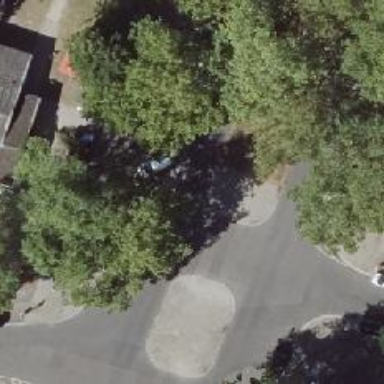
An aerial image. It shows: Tertiary road with asphalt surface and parking lane on the right side.